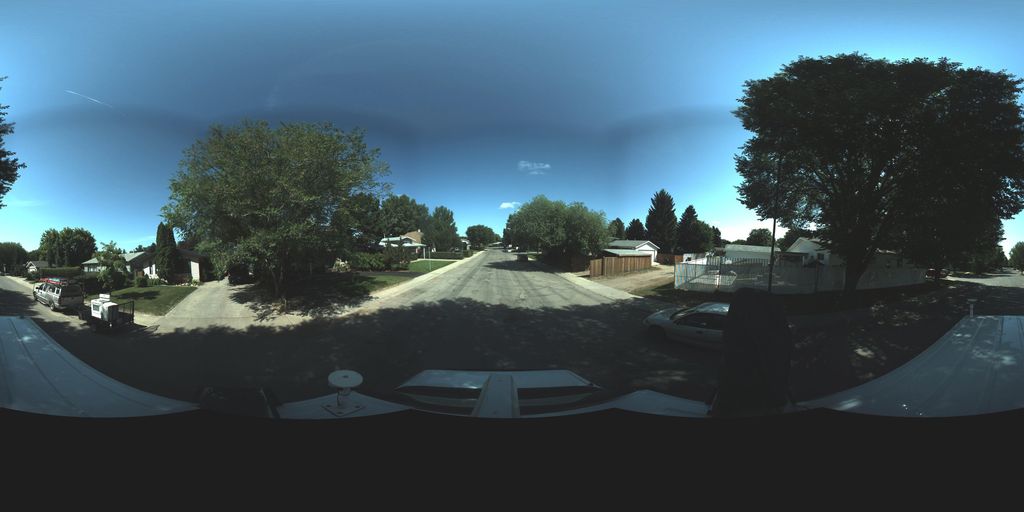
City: saskatoon